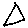
Label: triangle